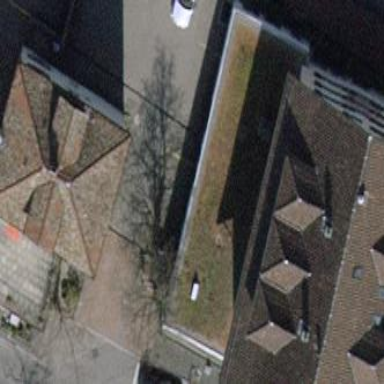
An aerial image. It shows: Beige building with gabled grey roof.